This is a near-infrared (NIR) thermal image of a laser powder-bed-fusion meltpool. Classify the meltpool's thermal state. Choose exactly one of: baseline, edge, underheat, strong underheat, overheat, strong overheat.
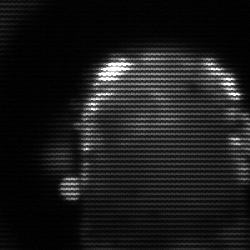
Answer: baseline